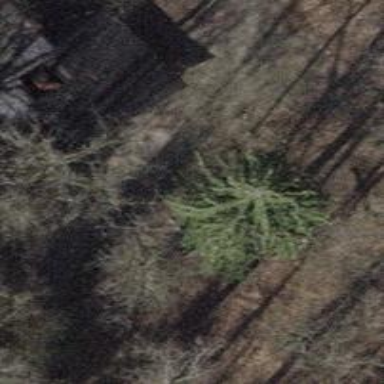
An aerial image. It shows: Brown bench.